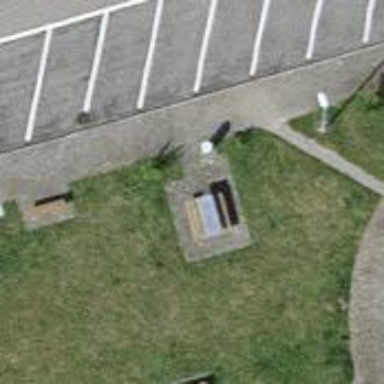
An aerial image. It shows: Picnic table located in leisure land area.